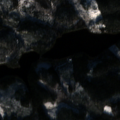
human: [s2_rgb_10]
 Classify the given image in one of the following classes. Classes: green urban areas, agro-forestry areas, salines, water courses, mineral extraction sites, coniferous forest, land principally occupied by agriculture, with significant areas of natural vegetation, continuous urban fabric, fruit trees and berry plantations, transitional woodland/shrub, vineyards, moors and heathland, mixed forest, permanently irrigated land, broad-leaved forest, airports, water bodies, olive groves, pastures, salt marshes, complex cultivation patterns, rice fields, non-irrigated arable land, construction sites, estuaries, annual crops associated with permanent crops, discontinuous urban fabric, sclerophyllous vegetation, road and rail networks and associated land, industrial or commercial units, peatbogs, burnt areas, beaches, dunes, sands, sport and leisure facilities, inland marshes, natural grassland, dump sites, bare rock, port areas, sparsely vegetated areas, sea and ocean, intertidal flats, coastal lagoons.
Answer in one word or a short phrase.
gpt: coniferous forest, mixed forest, transitional woodland/shrub, water bodies